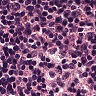
Metastatic tissue present: no